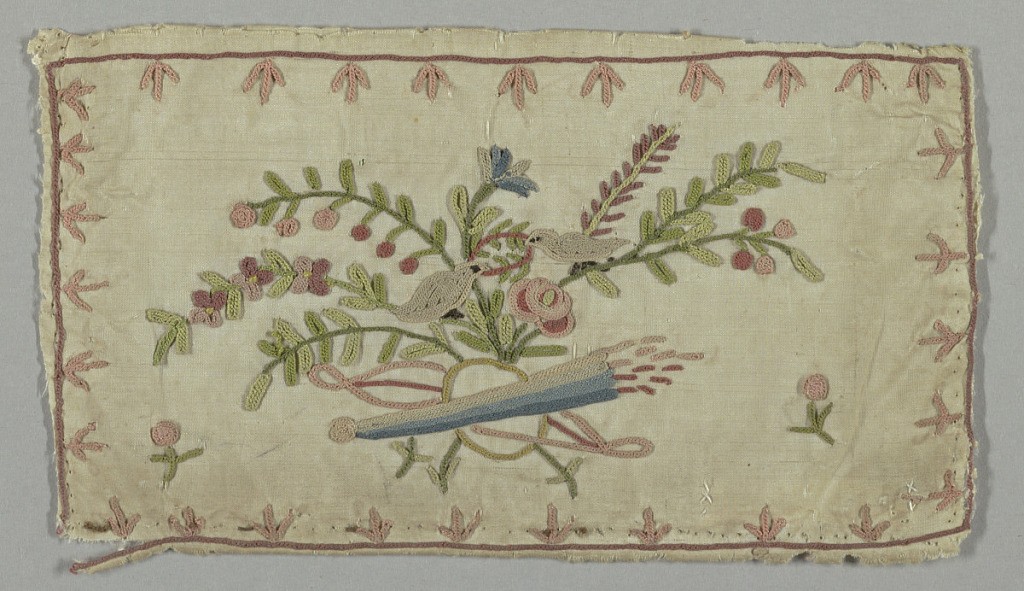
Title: Pocket
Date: late 18th–early 19th century
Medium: silk on silk Technique: chain stitch embroidery
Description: Pair of embroidered pockets from a man's waistcoat.